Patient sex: F
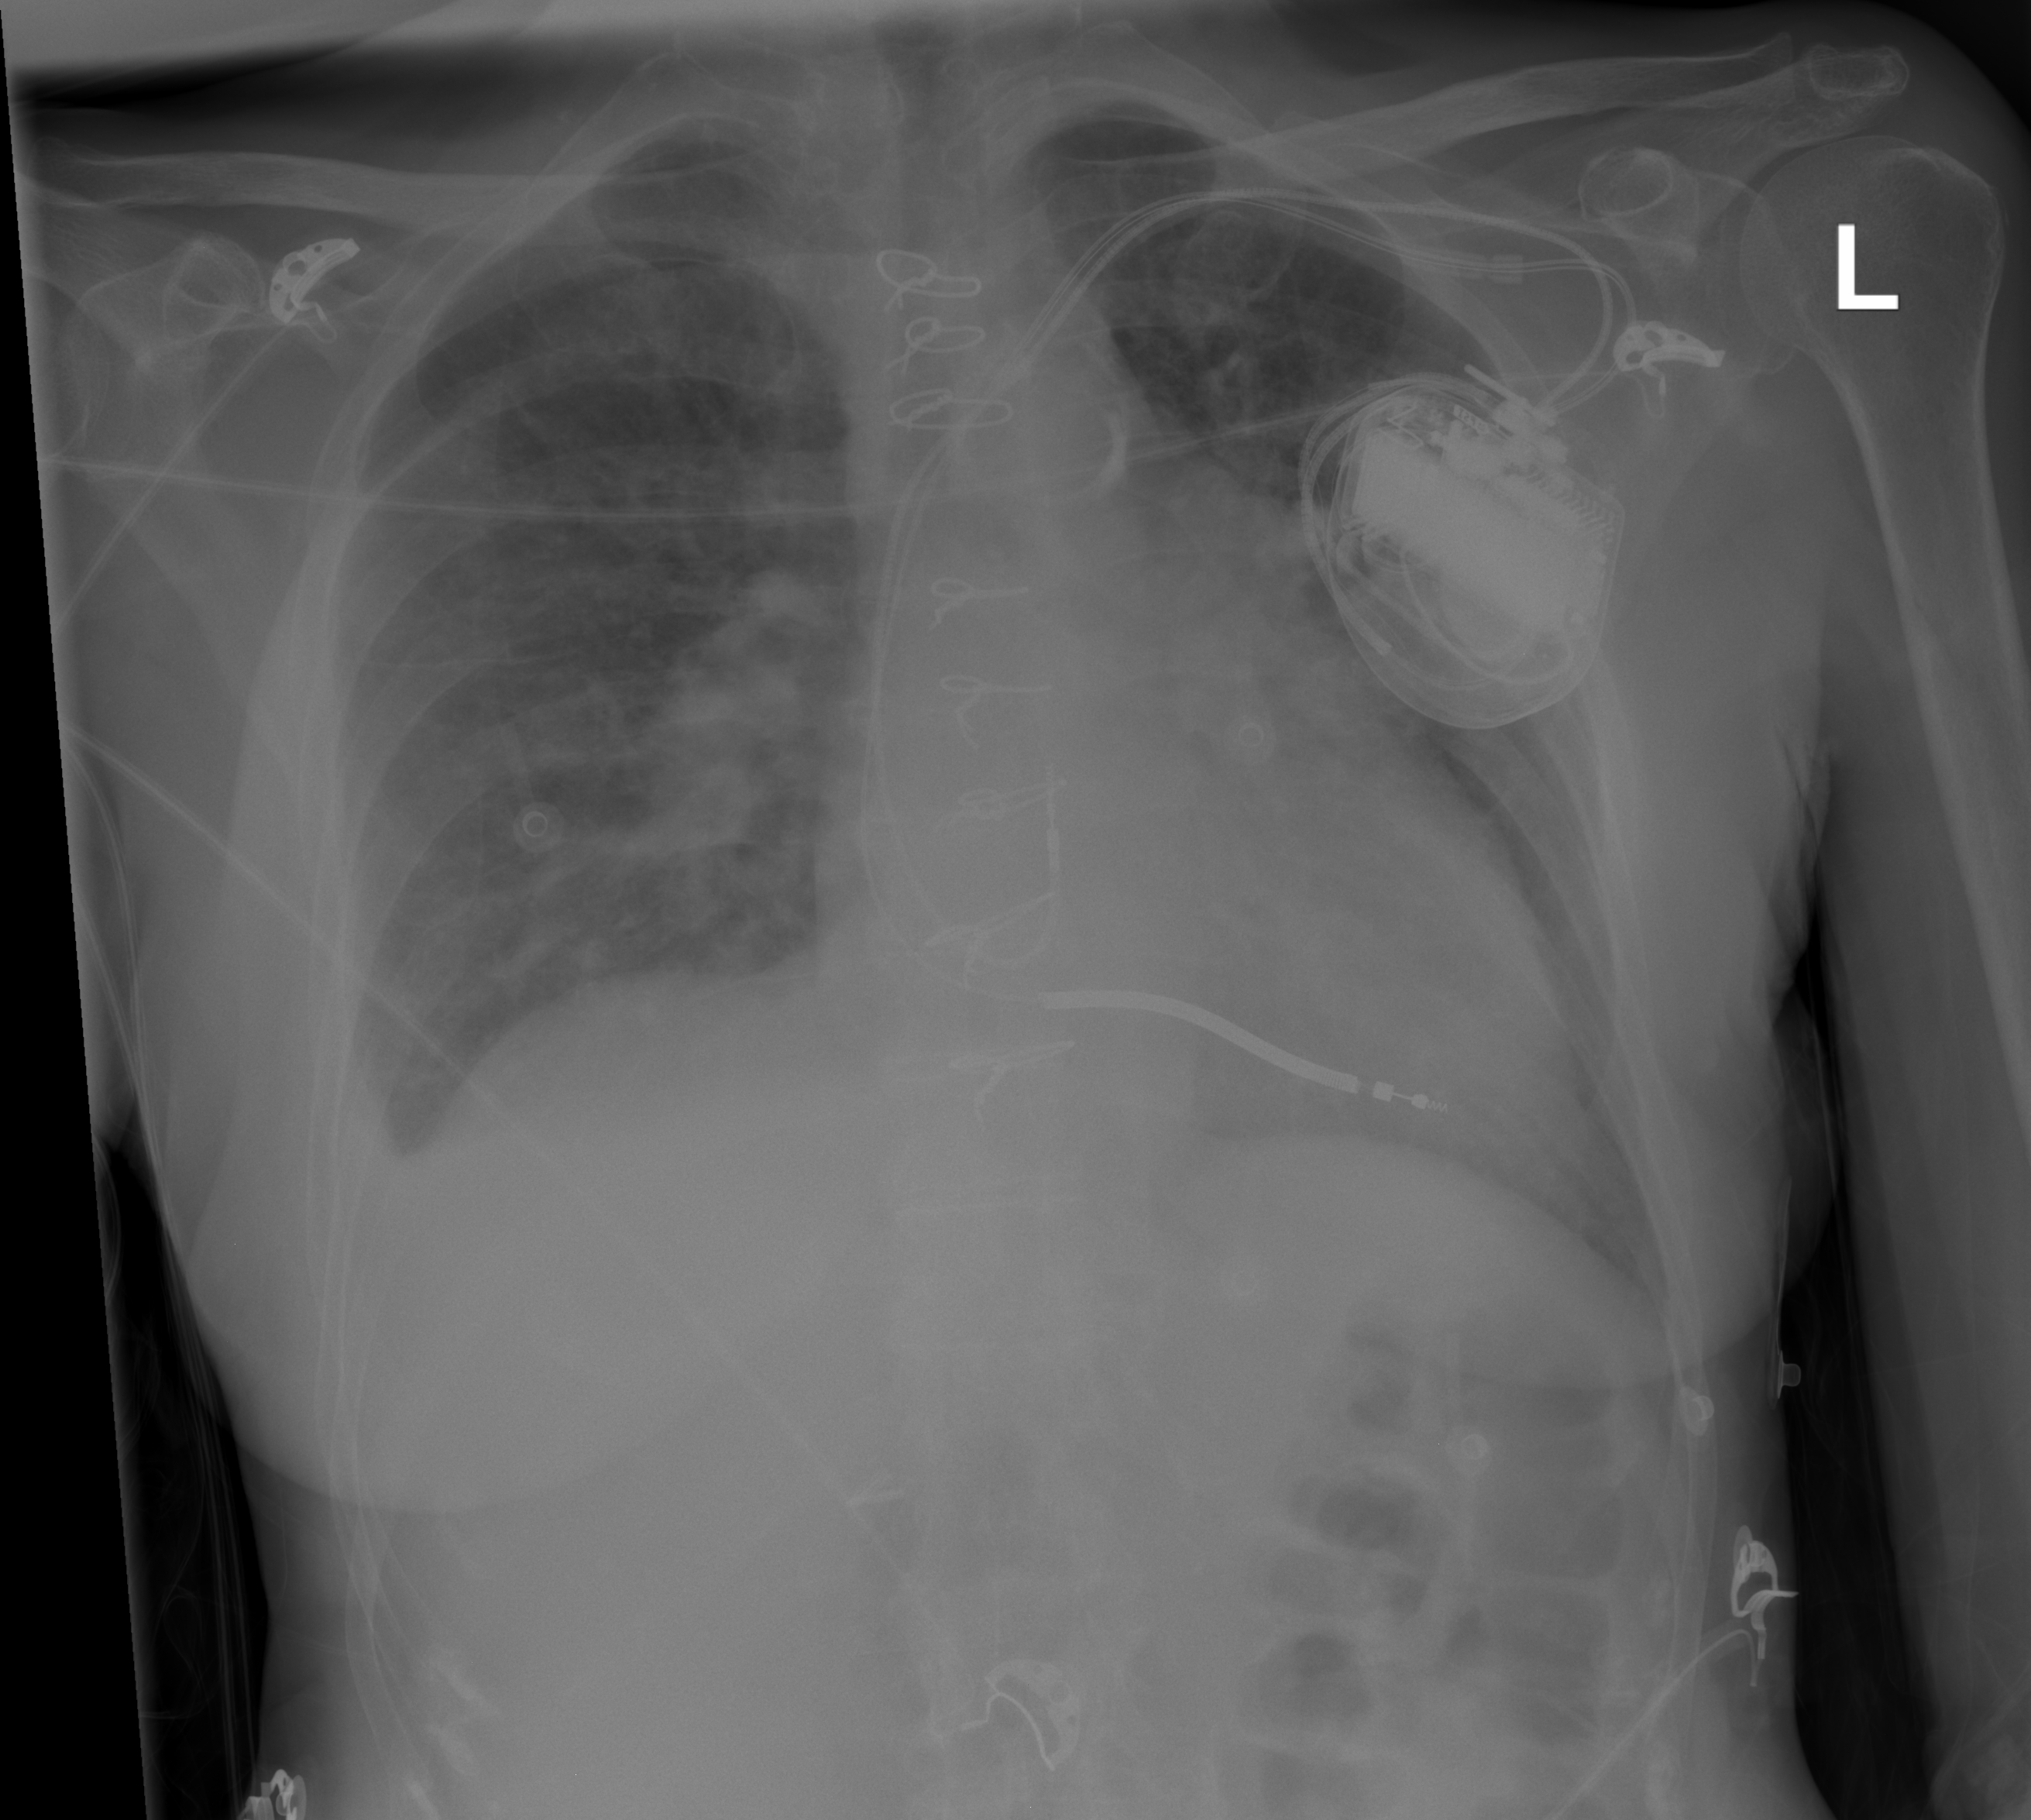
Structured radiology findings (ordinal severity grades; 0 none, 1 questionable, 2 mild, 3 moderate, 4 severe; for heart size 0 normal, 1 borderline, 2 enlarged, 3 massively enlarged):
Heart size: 2
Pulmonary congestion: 2
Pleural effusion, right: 2
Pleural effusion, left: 0
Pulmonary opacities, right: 0
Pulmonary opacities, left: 0
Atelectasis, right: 2
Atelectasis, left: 0